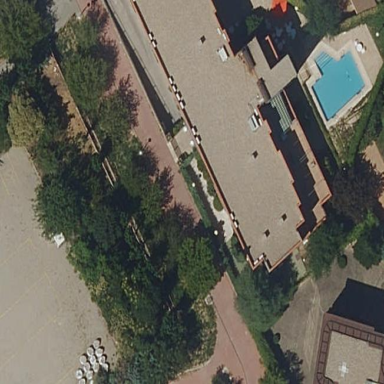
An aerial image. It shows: School.